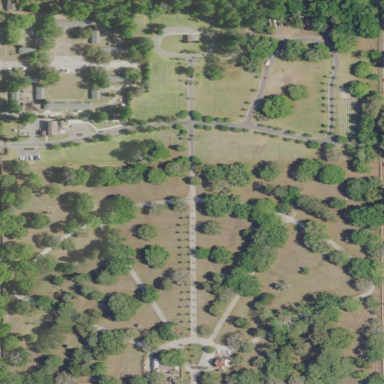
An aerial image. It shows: Cemetery.